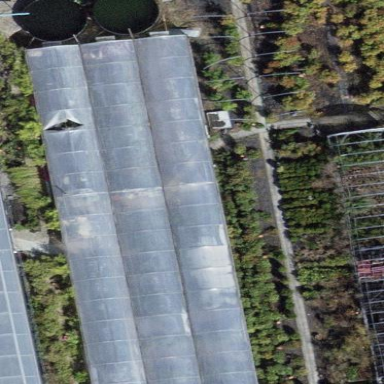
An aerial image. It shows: Greenhouse.